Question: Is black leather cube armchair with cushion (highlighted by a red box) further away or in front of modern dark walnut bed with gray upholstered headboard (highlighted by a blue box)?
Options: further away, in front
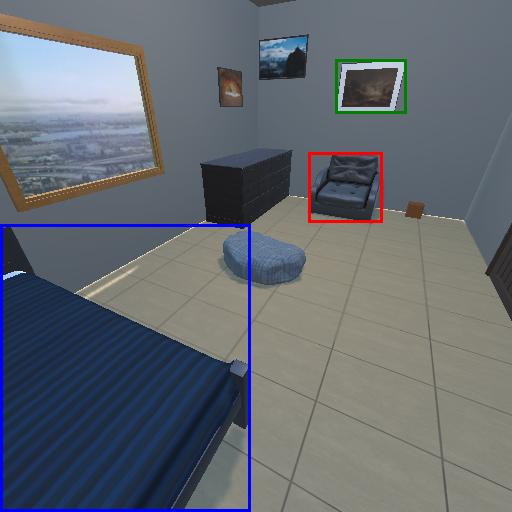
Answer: further away